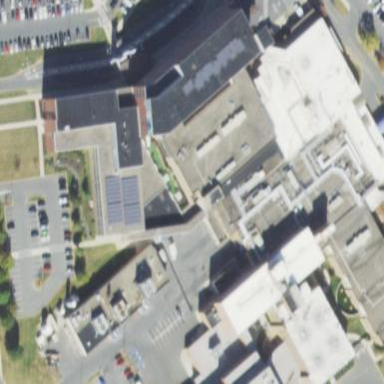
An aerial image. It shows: Hospital building.